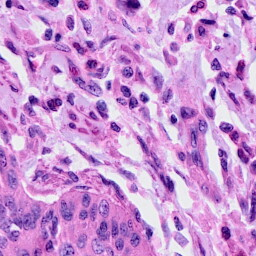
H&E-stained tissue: Cervix